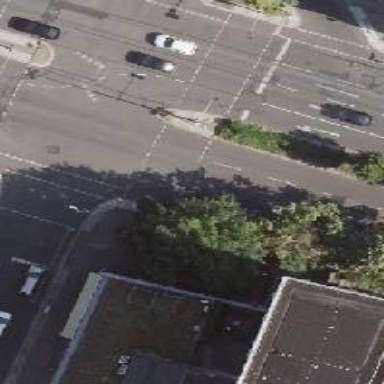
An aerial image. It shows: Primary highway with asphalt surface and cycle track on the right side.